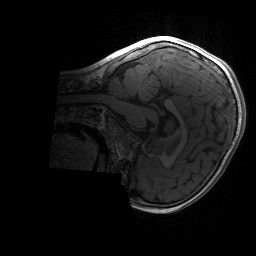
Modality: T1w
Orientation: sagittal
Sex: male
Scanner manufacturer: siemens
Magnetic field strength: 3 T
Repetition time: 1.9 s
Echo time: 0.00243 s